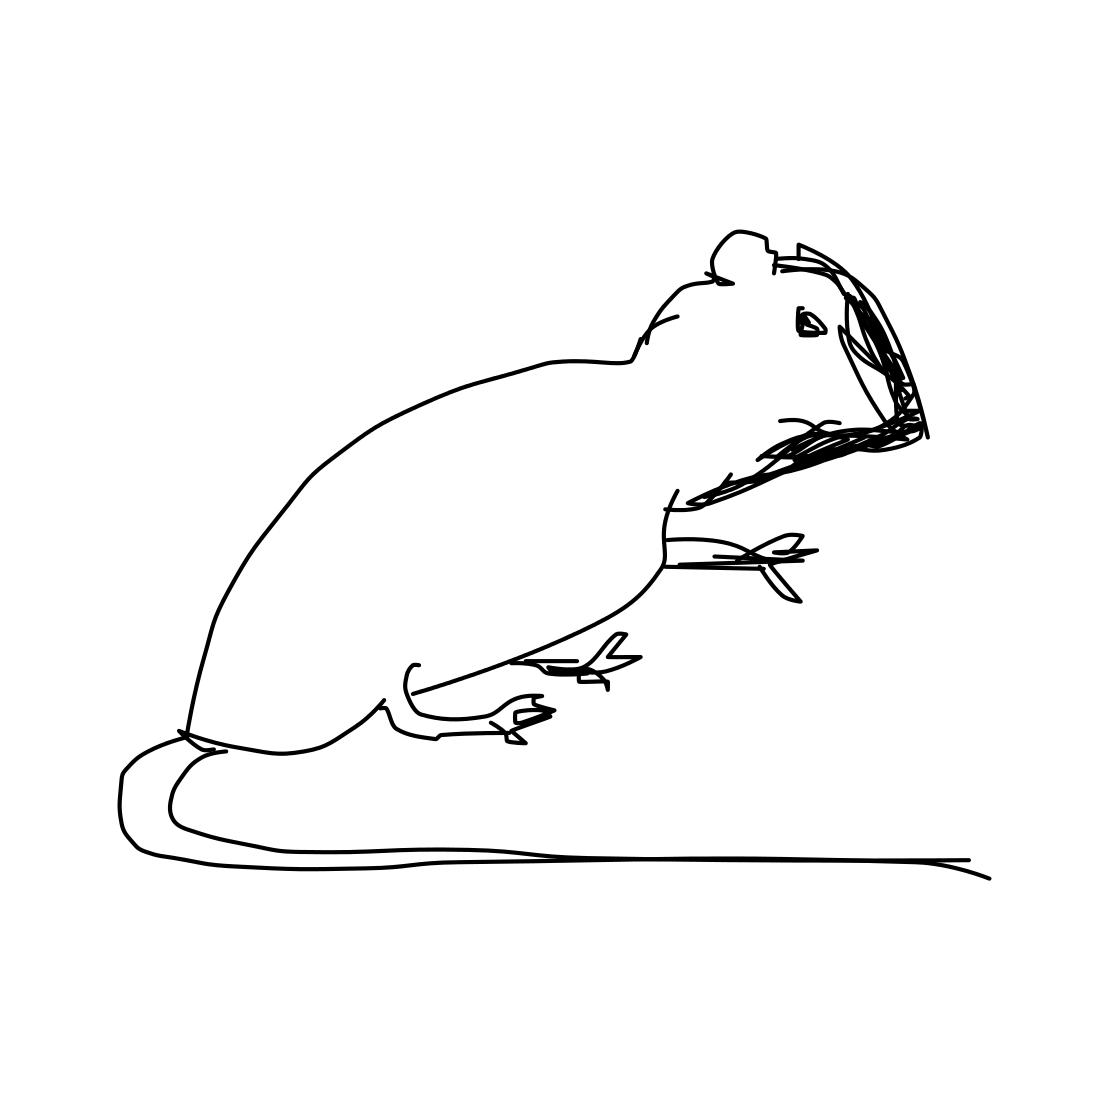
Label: mouse (animal)